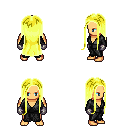
a pixel art fantasy rpg character, male body template, human, tanned skin, gray robe, teal pants, gold extra-long hairstyle, metal gloves, four views (front, back, left, right), 2x2 character sprite sheet, small pixel art, hard edges, no anti-aliasing